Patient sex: M
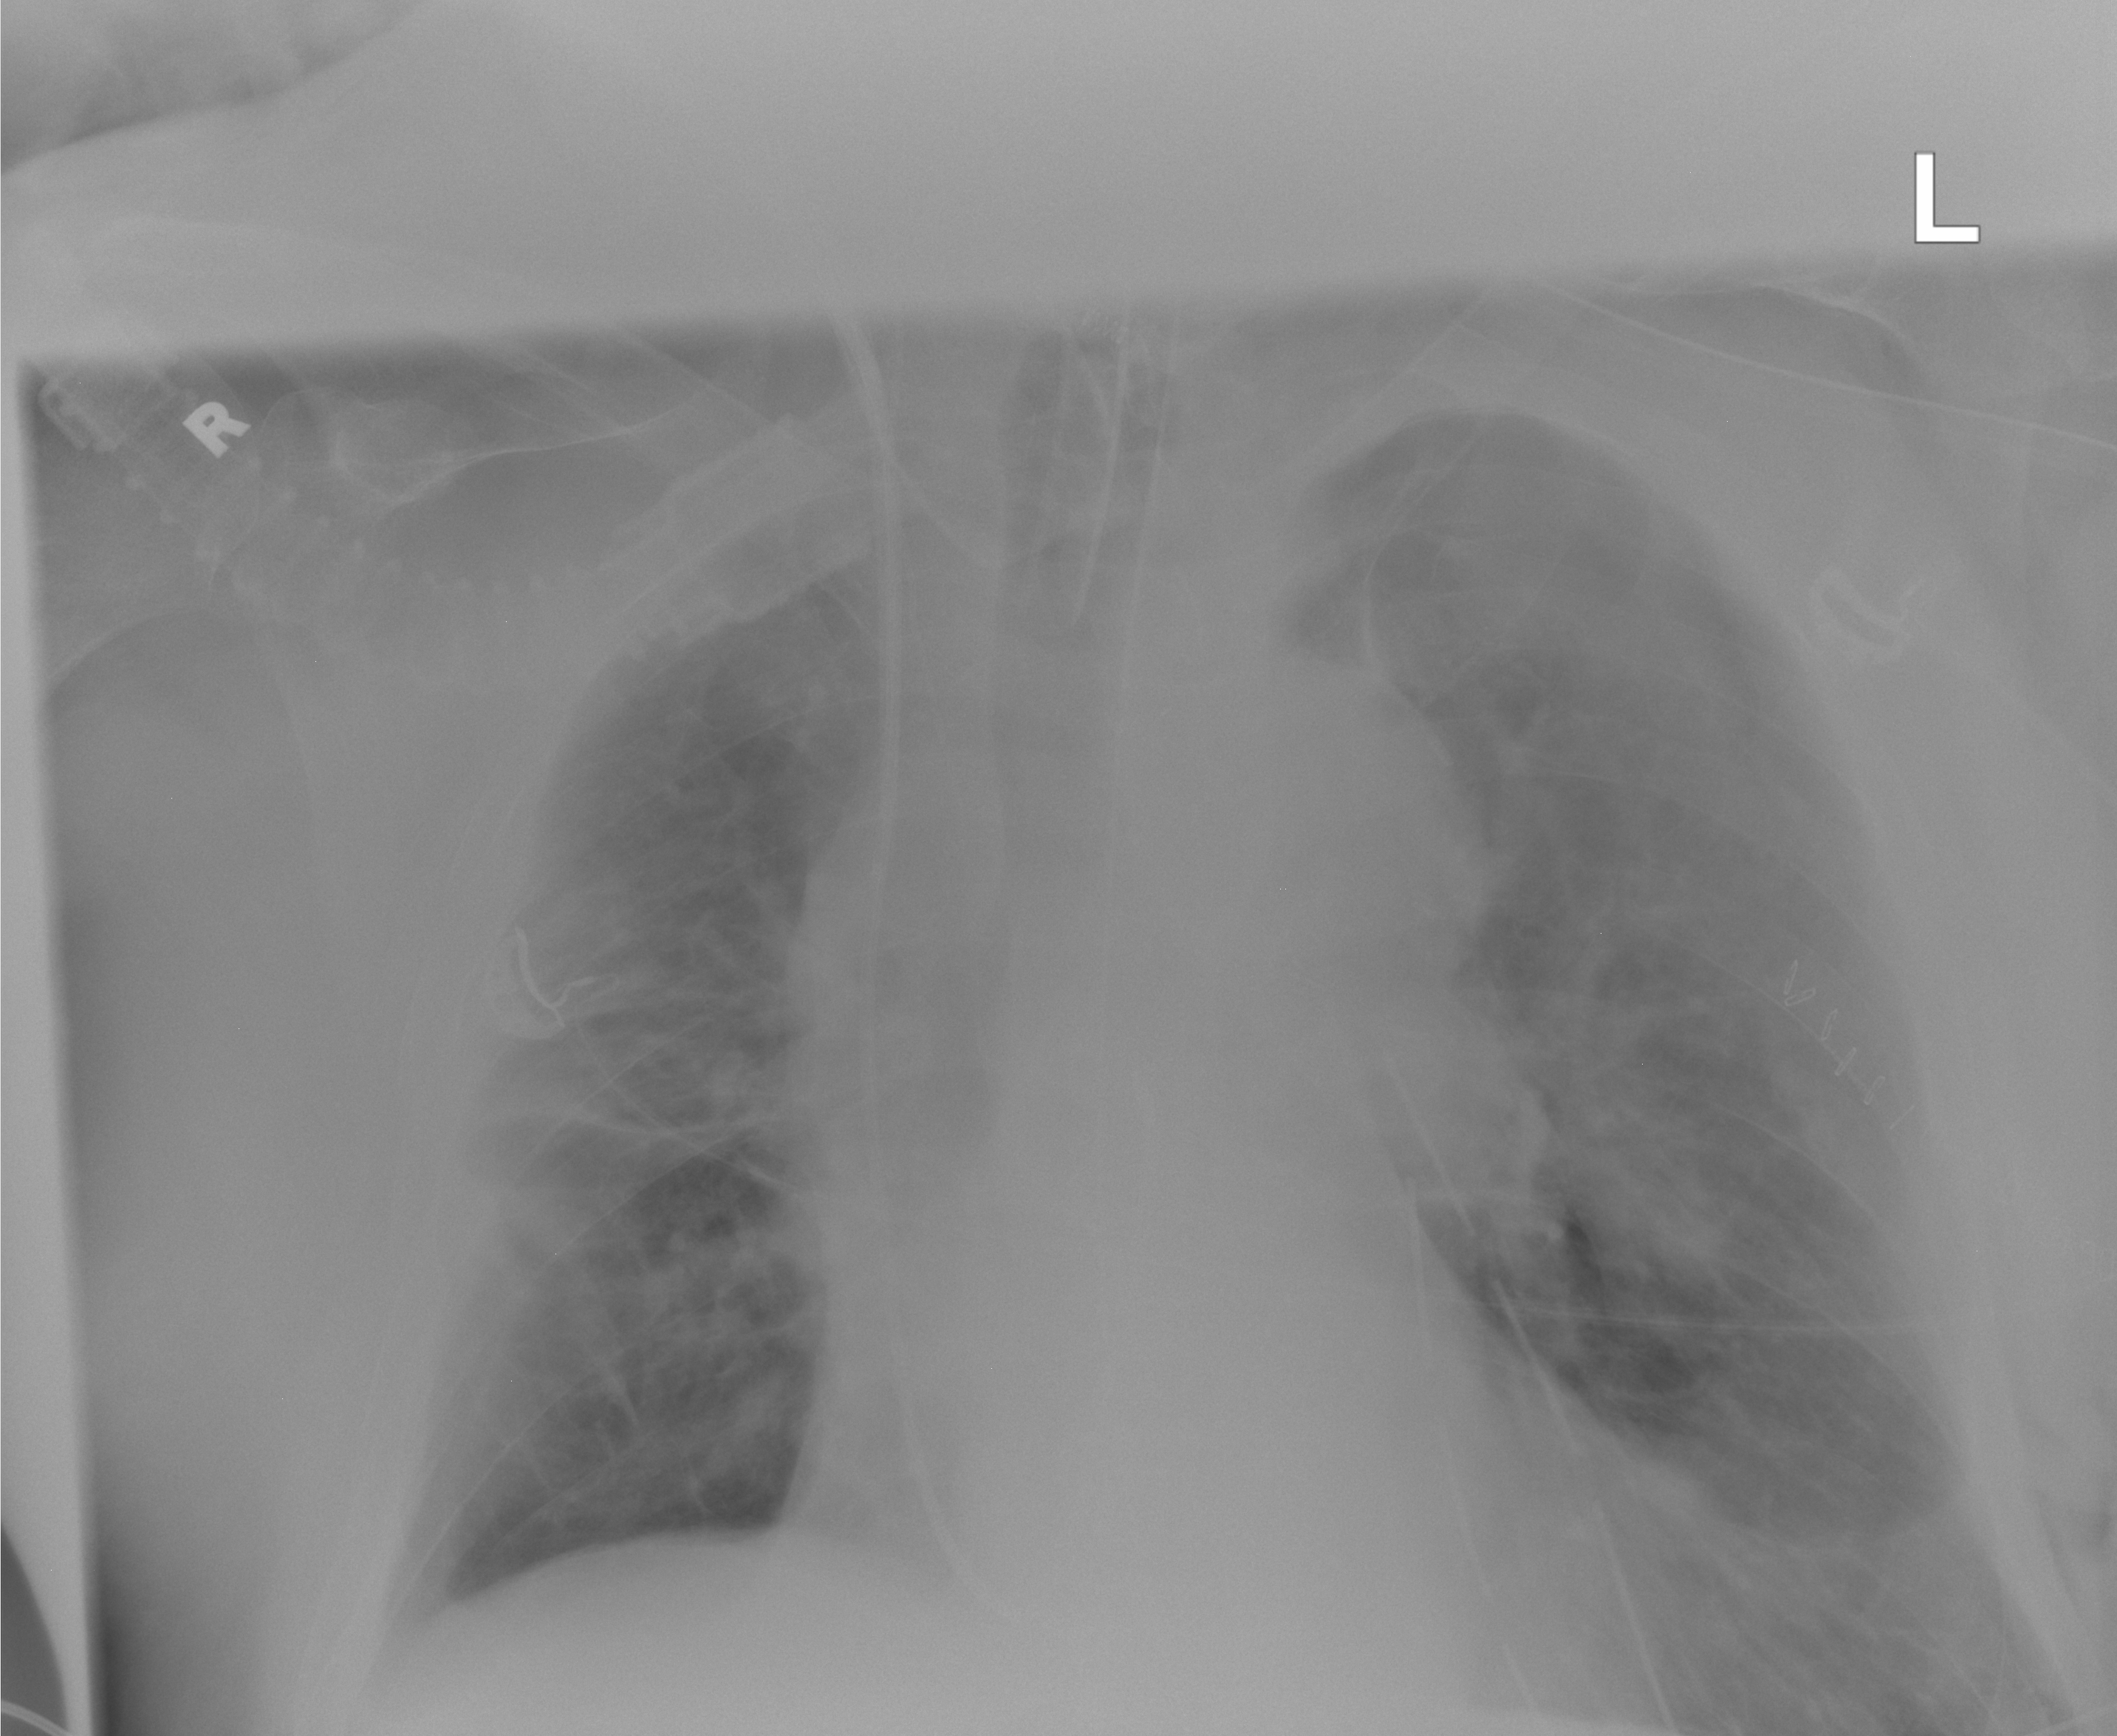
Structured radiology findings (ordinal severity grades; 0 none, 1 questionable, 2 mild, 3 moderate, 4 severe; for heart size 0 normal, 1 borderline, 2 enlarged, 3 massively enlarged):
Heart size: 0
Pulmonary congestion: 0
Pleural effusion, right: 0
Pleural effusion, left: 0
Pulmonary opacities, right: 0
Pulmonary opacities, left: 0
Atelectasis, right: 2
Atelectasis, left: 0